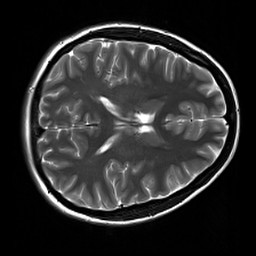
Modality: T2w
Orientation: axial
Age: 22
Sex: female
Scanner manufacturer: siemens
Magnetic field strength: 3 T
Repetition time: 7 s
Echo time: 0.09 s